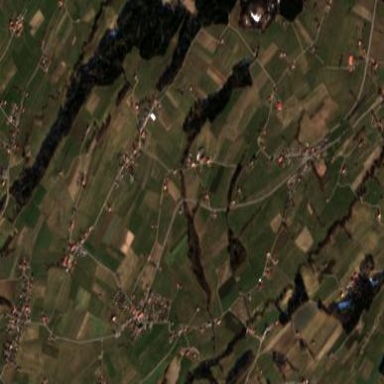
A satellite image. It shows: Picturesque farmland scene.